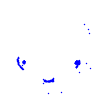
Particle: electron